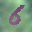
Label: 6